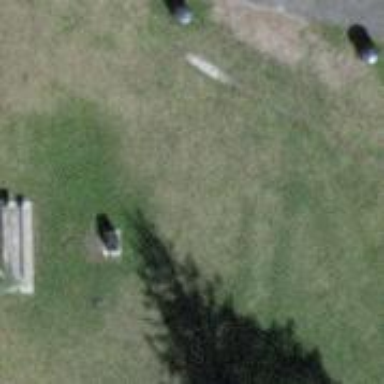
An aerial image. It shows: Picnic table located in leisure land area.